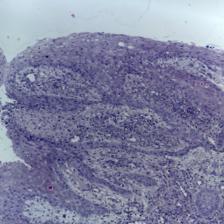
Diagnosis: OSCC